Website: bh-photo
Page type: review-order
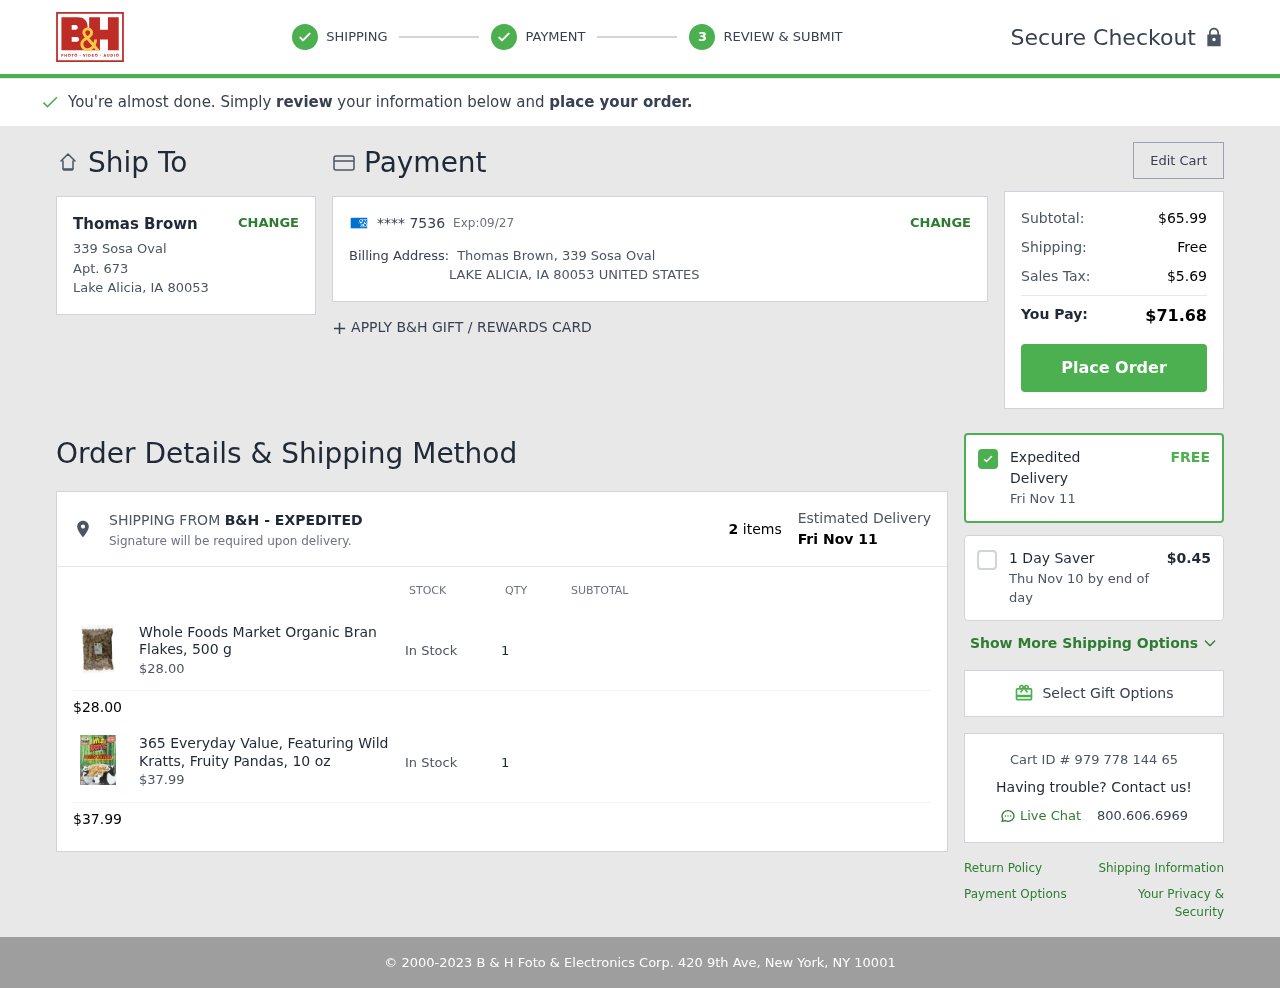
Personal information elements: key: PII_CARD_EXPIRY
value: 09/27
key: PII_CARD_LAST4
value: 7536
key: PII_CITY
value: Lake Alicia
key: PII_COUNTRY
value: UNITED STATES
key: PII_FULLNAME
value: Thomas Brown
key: PII_POSTCODE
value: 80053
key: PII_STATE_ABBR
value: IA
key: PII_STREET
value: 339 Sosa Oval
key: PII_STREET2
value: Apt. 673
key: PII_STREET2
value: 339 Sosa Oval
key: PII_FULLNAME2
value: Thomas Brown
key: PII_CITY2
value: LAKE ALICIA
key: PII_STATE_ABBR2
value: IA
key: PII_POSTCODE2
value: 80053
Product elements: key: PRODUCT1_NAME
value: Whole Foods Market Organic Bran Flakes, 500 g
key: PRODUCT1_PRICE
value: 28
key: PRODUCT1_QUANTITY
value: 1
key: PRODUCT2_NAME
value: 365 Everyday Value, Featuring Wild Kratts, Fruity Pandas, 10 oz
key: PRODUCT2_PRICE
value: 37.99
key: PRODUCT2_QUANTITY
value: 1
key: PRODUCT1_SUBTOTAL
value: $28.00
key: PRODUCT2_SUBTOTAL
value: $37.99
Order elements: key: ORDER_SUBTOTAL
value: $65.99
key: ORDER_SHIPPING_COST
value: Free
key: ORDER_TAX
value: $5.69
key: ORDER_TOTAL
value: $71.68
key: ORDER_NUM_ITEMS
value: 2 items
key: ORDER_DELIVERY_DATE
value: Fri Nov 11
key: ORDER_DELIVERY_DATE2
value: Fri Nov 11
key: ORDER_DELIVERY_DATE_ALT
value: Thu Nov 10 by end of day
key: ORDER_EXPEDITED_SHIPPING
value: $0.45
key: ORDER_ID
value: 979 778 144 65